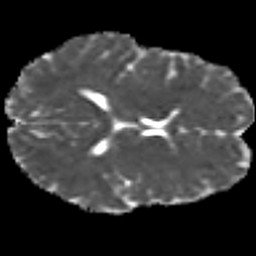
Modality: MD
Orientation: axial
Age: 22
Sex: female
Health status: healthy
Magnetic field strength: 3 T
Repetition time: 8.4 s
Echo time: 0.0926 s